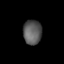
Tissue: lung
Cell type: Endothelial cells
Senescence score: 0.6002
Nuclear area (px): 445
Mean DAPI intensity: 89.674